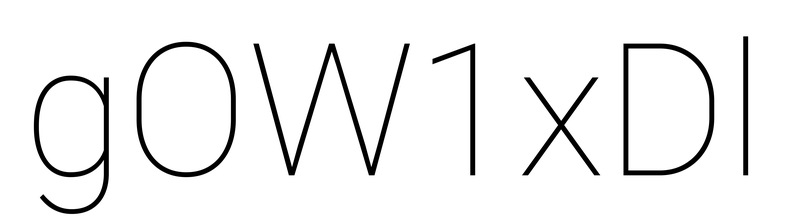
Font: Roboto_Thin